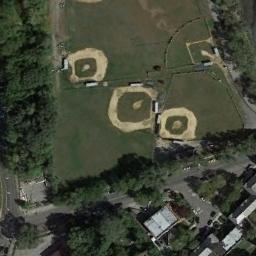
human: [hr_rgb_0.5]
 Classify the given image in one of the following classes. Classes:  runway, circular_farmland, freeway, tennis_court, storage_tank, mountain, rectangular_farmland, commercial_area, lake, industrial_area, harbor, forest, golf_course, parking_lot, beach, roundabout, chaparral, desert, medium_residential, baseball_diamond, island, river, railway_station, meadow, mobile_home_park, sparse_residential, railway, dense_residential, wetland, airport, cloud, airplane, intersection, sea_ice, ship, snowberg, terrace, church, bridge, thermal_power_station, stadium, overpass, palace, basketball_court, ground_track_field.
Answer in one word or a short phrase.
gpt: baseball_diamond